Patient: sex F, age 70
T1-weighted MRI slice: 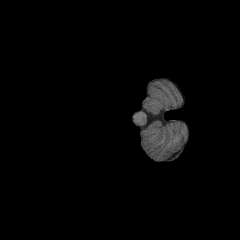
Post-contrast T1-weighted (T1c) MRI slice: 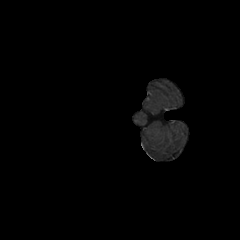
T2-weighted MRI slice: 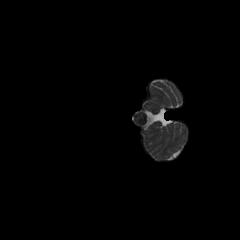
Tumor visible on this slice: no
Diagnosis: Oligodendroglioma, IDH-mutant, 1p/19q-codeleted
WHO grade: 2